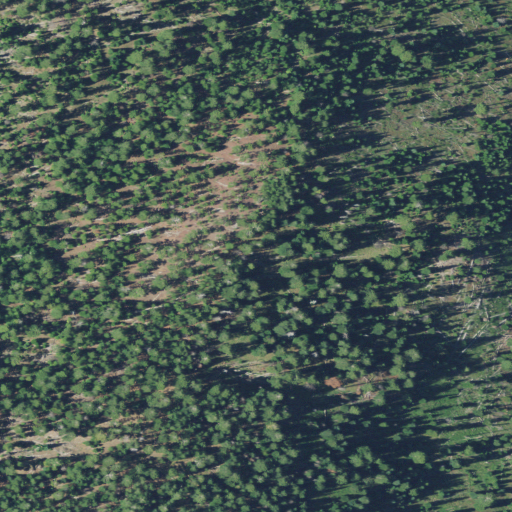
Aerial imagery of mountain in Oregon named Bluegrass Butte containing evergreen forest, shrub, and open development